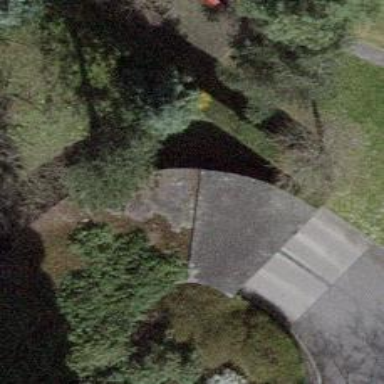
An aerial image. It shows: Driveway tunnel.